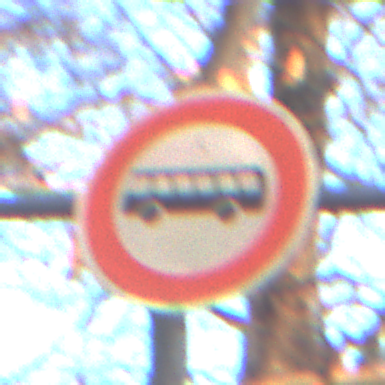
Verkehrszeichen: VerbotKraftomnibusse
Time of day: SunriseSunset
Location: Outdoor (Nature)
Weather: Clear
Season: Autumn
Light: Natural